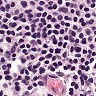
Metastatic tissue present: no